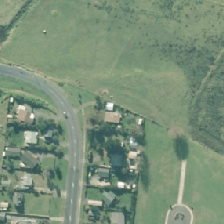
Land cover: urban_build_up